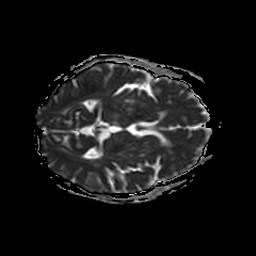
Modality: ADC
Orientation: axial
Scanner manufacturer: philips
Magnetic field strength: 3 T
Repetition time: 3.087 s
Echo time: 0.076 s